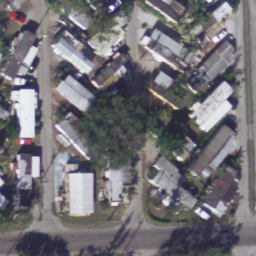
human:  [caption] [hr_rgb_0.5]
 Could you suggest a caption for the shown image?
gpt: Lots of mobile homes with plants beside in the mobile home park .

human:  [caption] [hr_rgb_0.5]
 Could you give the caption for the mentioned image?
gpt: Many mobile homes are arranged haphazardly in the mobile home park .

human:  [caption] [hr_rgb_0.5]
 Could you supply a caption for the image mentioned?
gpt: Many mobile homes arranged haphazardly in the mobile home park and some roads go through this area .

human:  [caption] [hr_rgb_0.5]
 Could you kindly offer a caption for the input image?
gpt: Many mobile homes are arranged haphazardly in the mobile home park with plants flourish .

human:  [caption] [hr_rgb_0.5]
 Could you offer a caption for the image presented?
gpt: Lots of mobile homes arranged haphazardly and some roads go through this area .